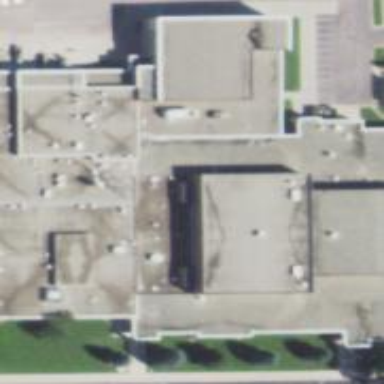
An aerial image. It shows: School building.